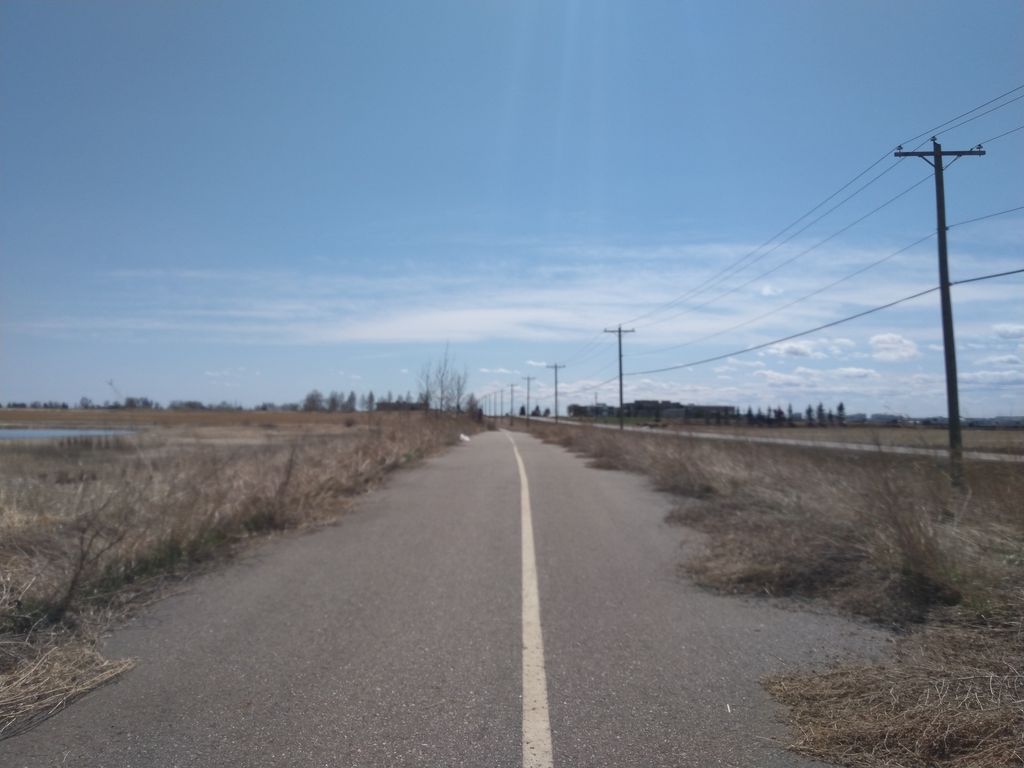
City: calgary